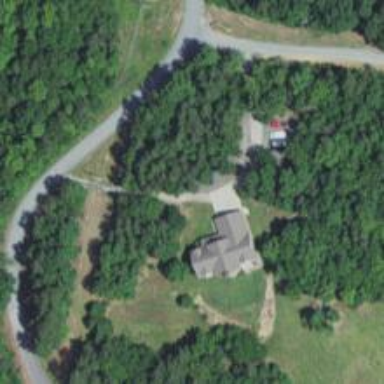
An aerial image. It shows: Driveway leading to service road.